Question: What is the value of the measurement in the image?
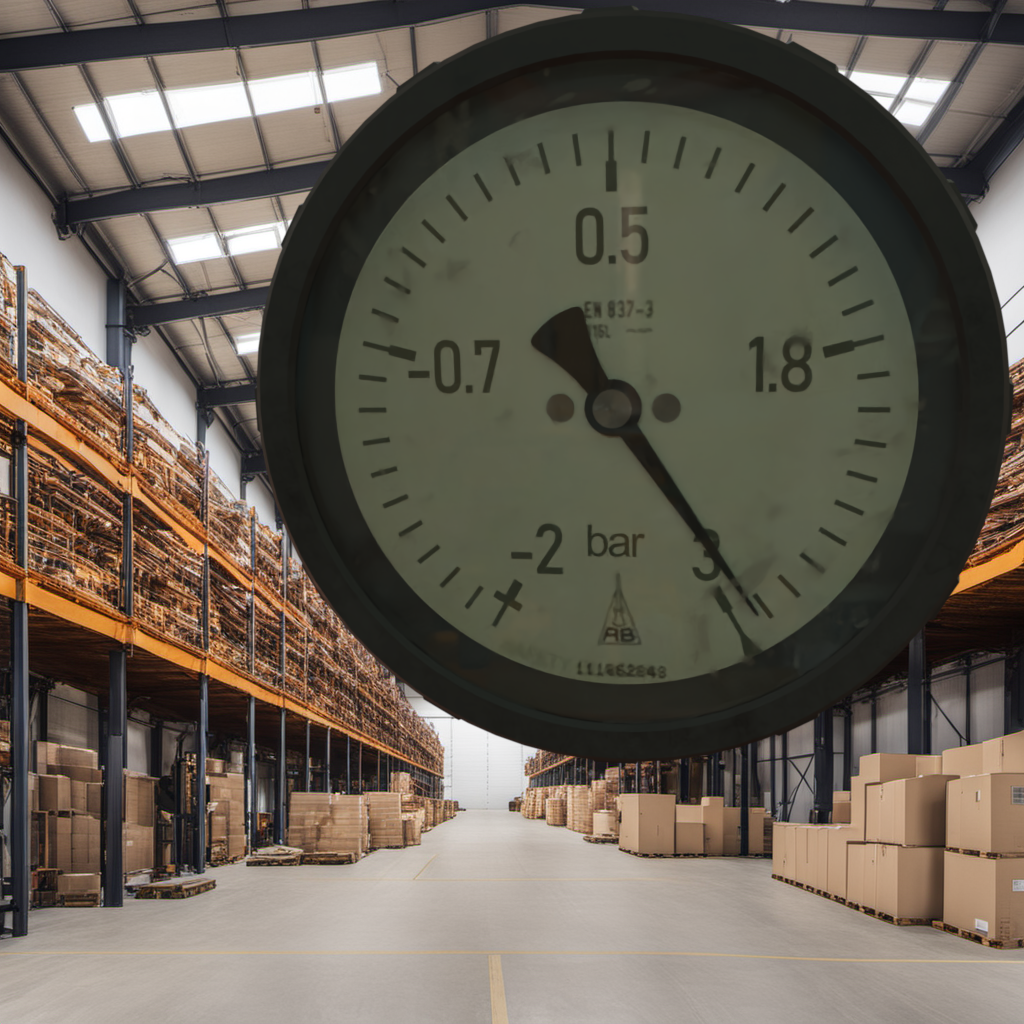
Answer: The result is 2.98
Question: What is the value range of the measurement in the image?
Answer: The range is from -2 to 3
Question: What is the minimum and maximum value of the measurement shown in the image?
Answer: The minimum value is -2 and the maximum value is 3